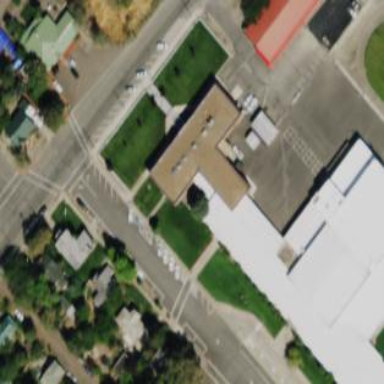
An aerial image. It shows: School building.